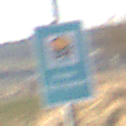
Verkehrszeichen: Wasserschutzgebiet
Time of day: MorningAfternoon
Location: Outdoor (Nature)
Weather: PartlyCloudy
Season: NotSpecified
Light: Natural